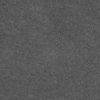
Label: dusty